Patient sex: F
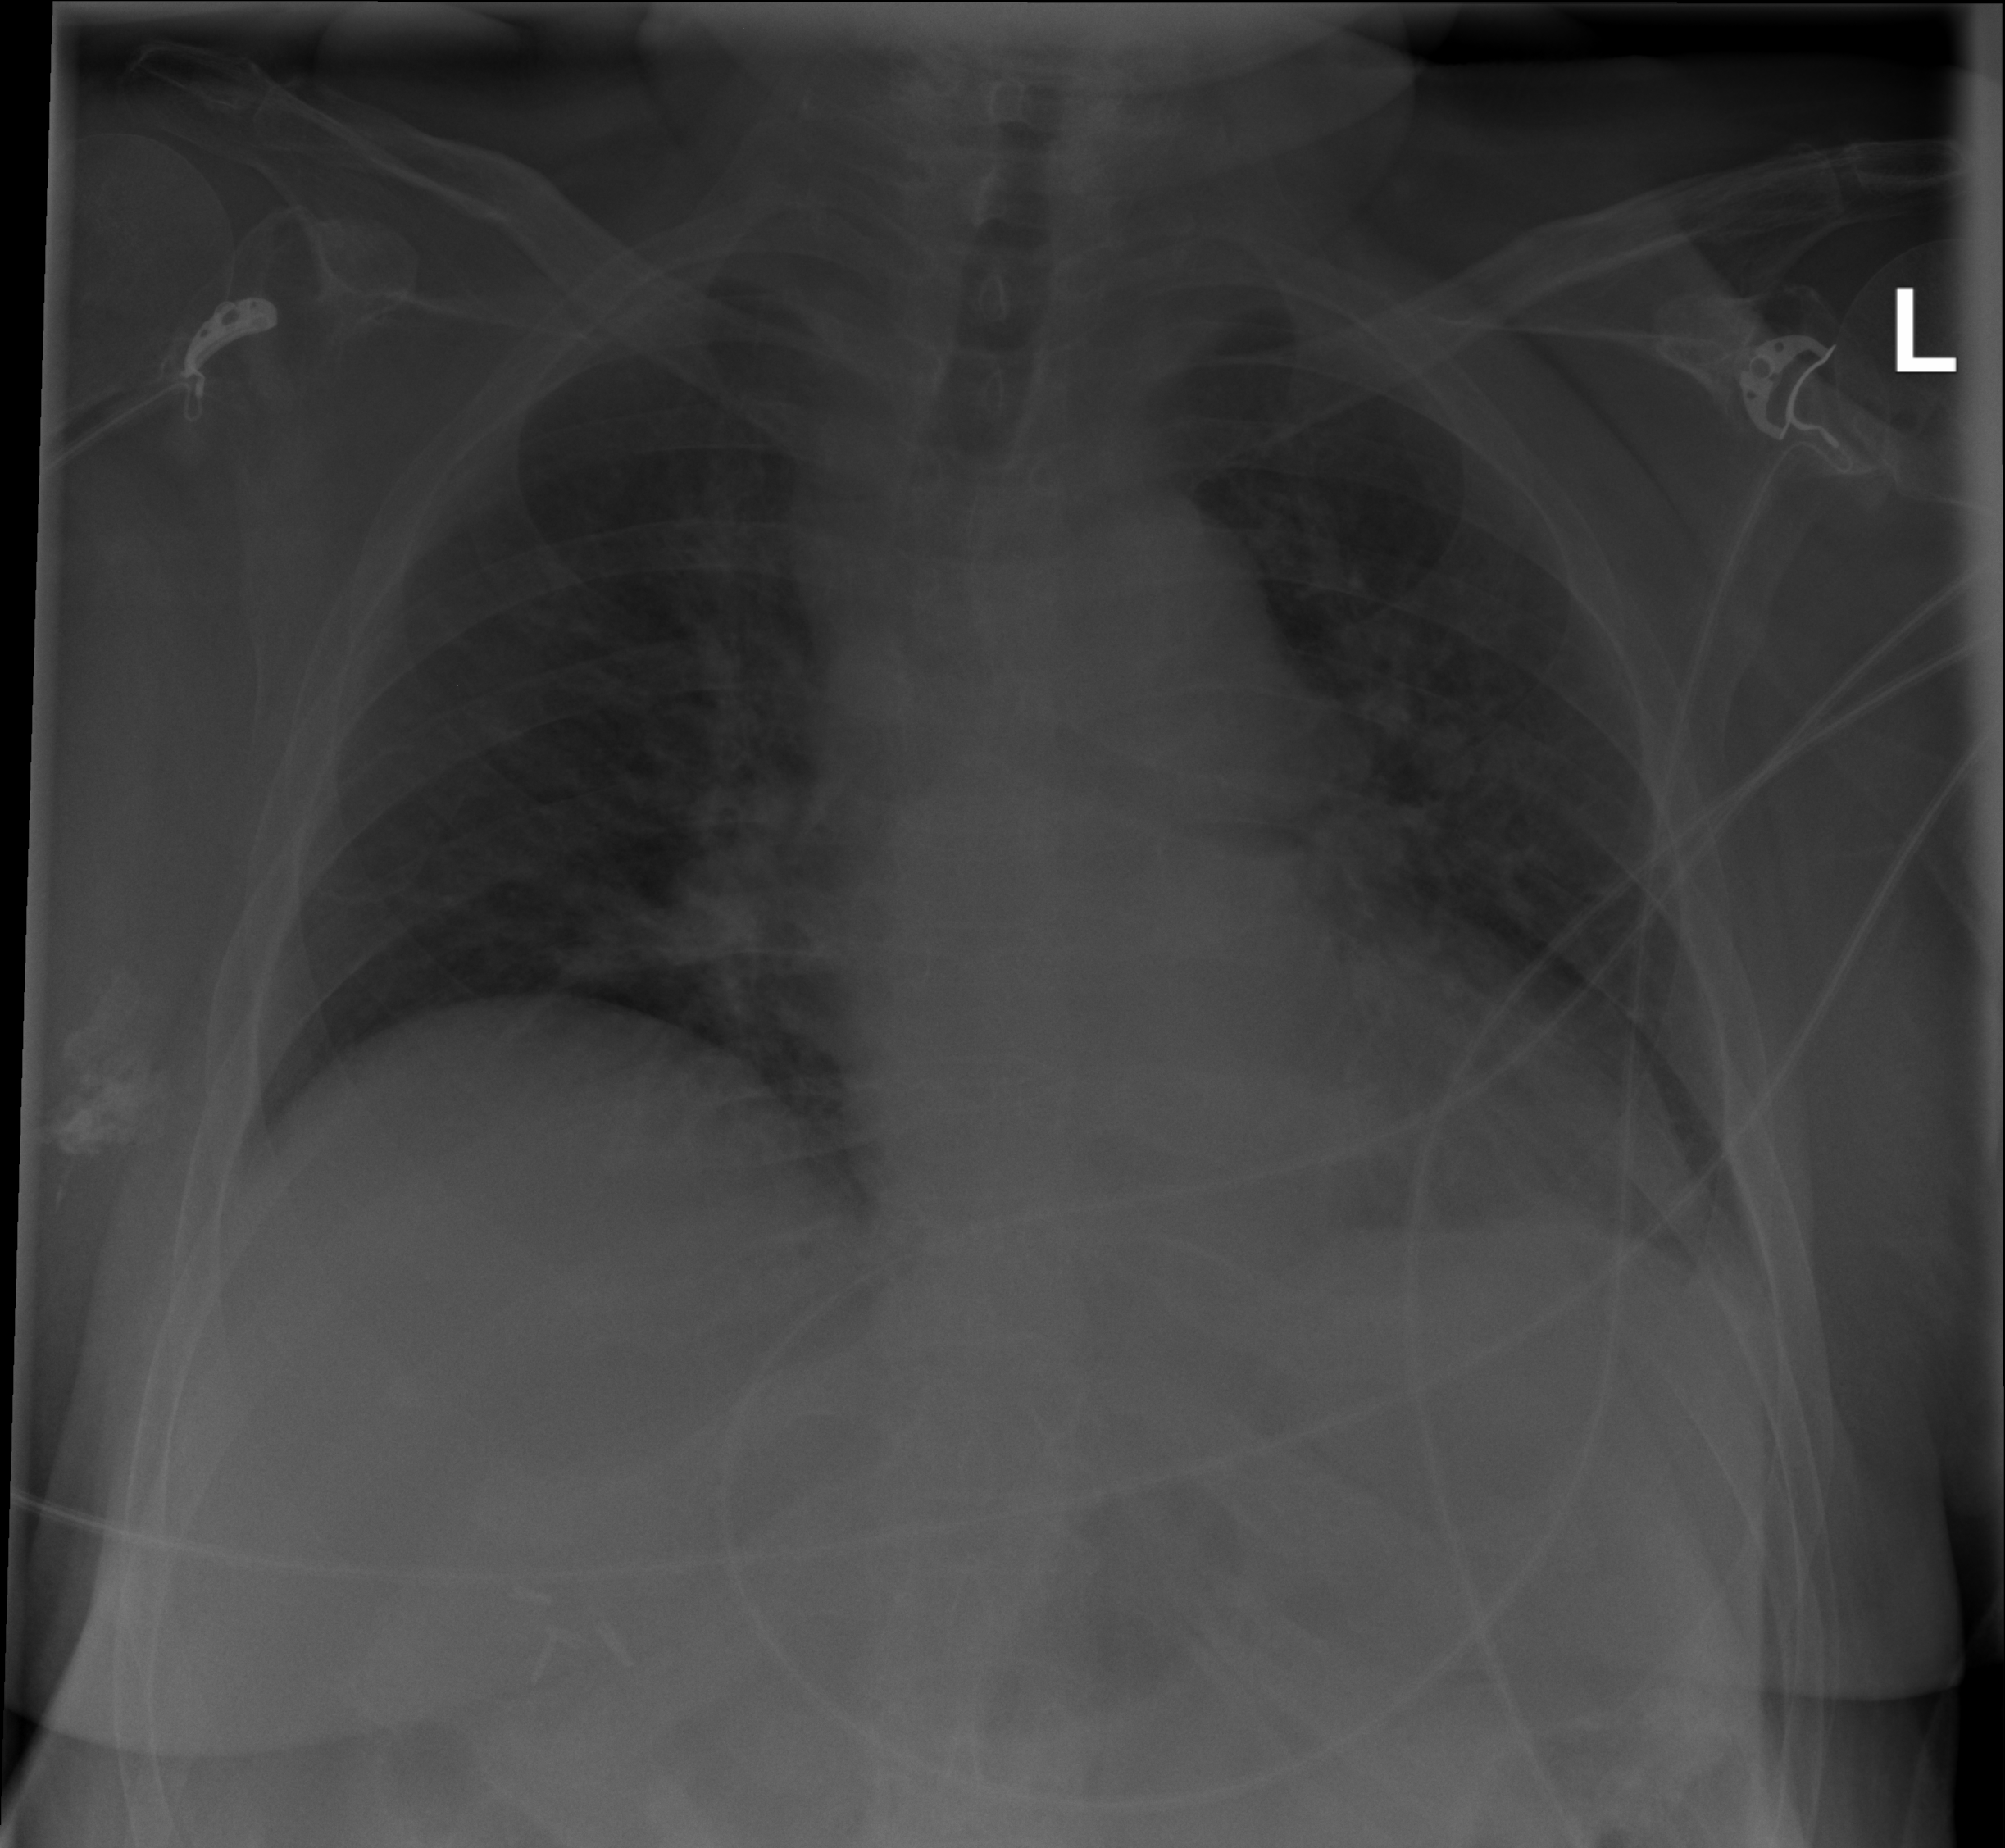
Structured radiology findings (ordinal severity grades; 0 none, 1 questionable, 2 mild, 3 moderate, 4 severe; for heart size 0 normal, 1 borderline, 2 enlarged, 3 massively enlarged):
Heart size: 0
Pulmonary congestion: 2
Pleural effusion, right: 0
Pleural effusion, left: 0
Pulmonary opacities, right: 0
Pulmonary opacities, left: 0
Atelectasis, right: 0
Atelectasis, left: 0